Field crop: maize
Growth stage: 1
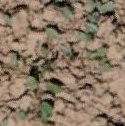
Species: convolvulus